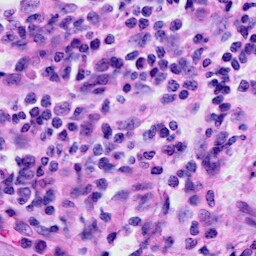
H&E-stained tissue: Cervix